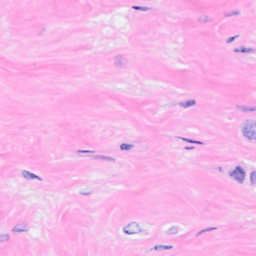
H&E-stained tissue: Breast